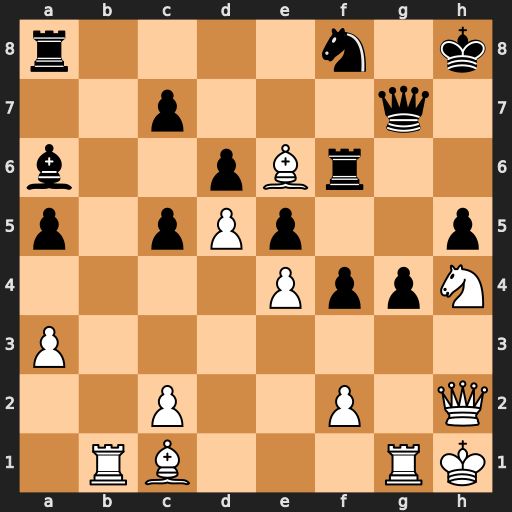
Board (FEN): r4n1k/2p3q1/b2pBr2/p1pPp2p/4PppN/P7/2P2P1Q/1RB3RK
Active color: w
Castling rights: -
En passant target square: -
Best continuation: Rxg4 Qxg4 Bxg4